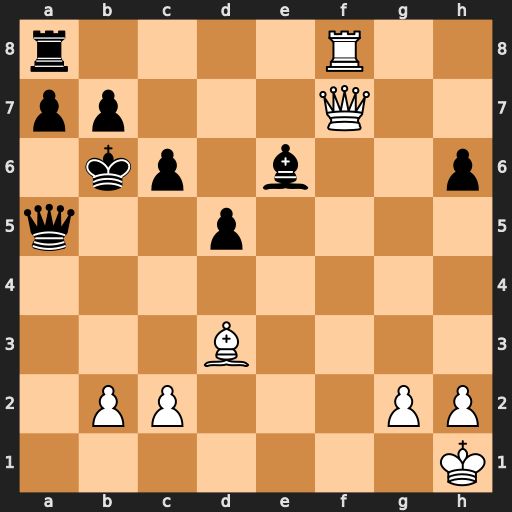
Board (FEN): r4R2/pp3Q2/1kp1b2p/q2p4/8/3B4/1PP3PP/7K
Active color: w
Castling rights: -
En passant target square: -
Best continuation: Qf2+ Qc5 Qxc5+